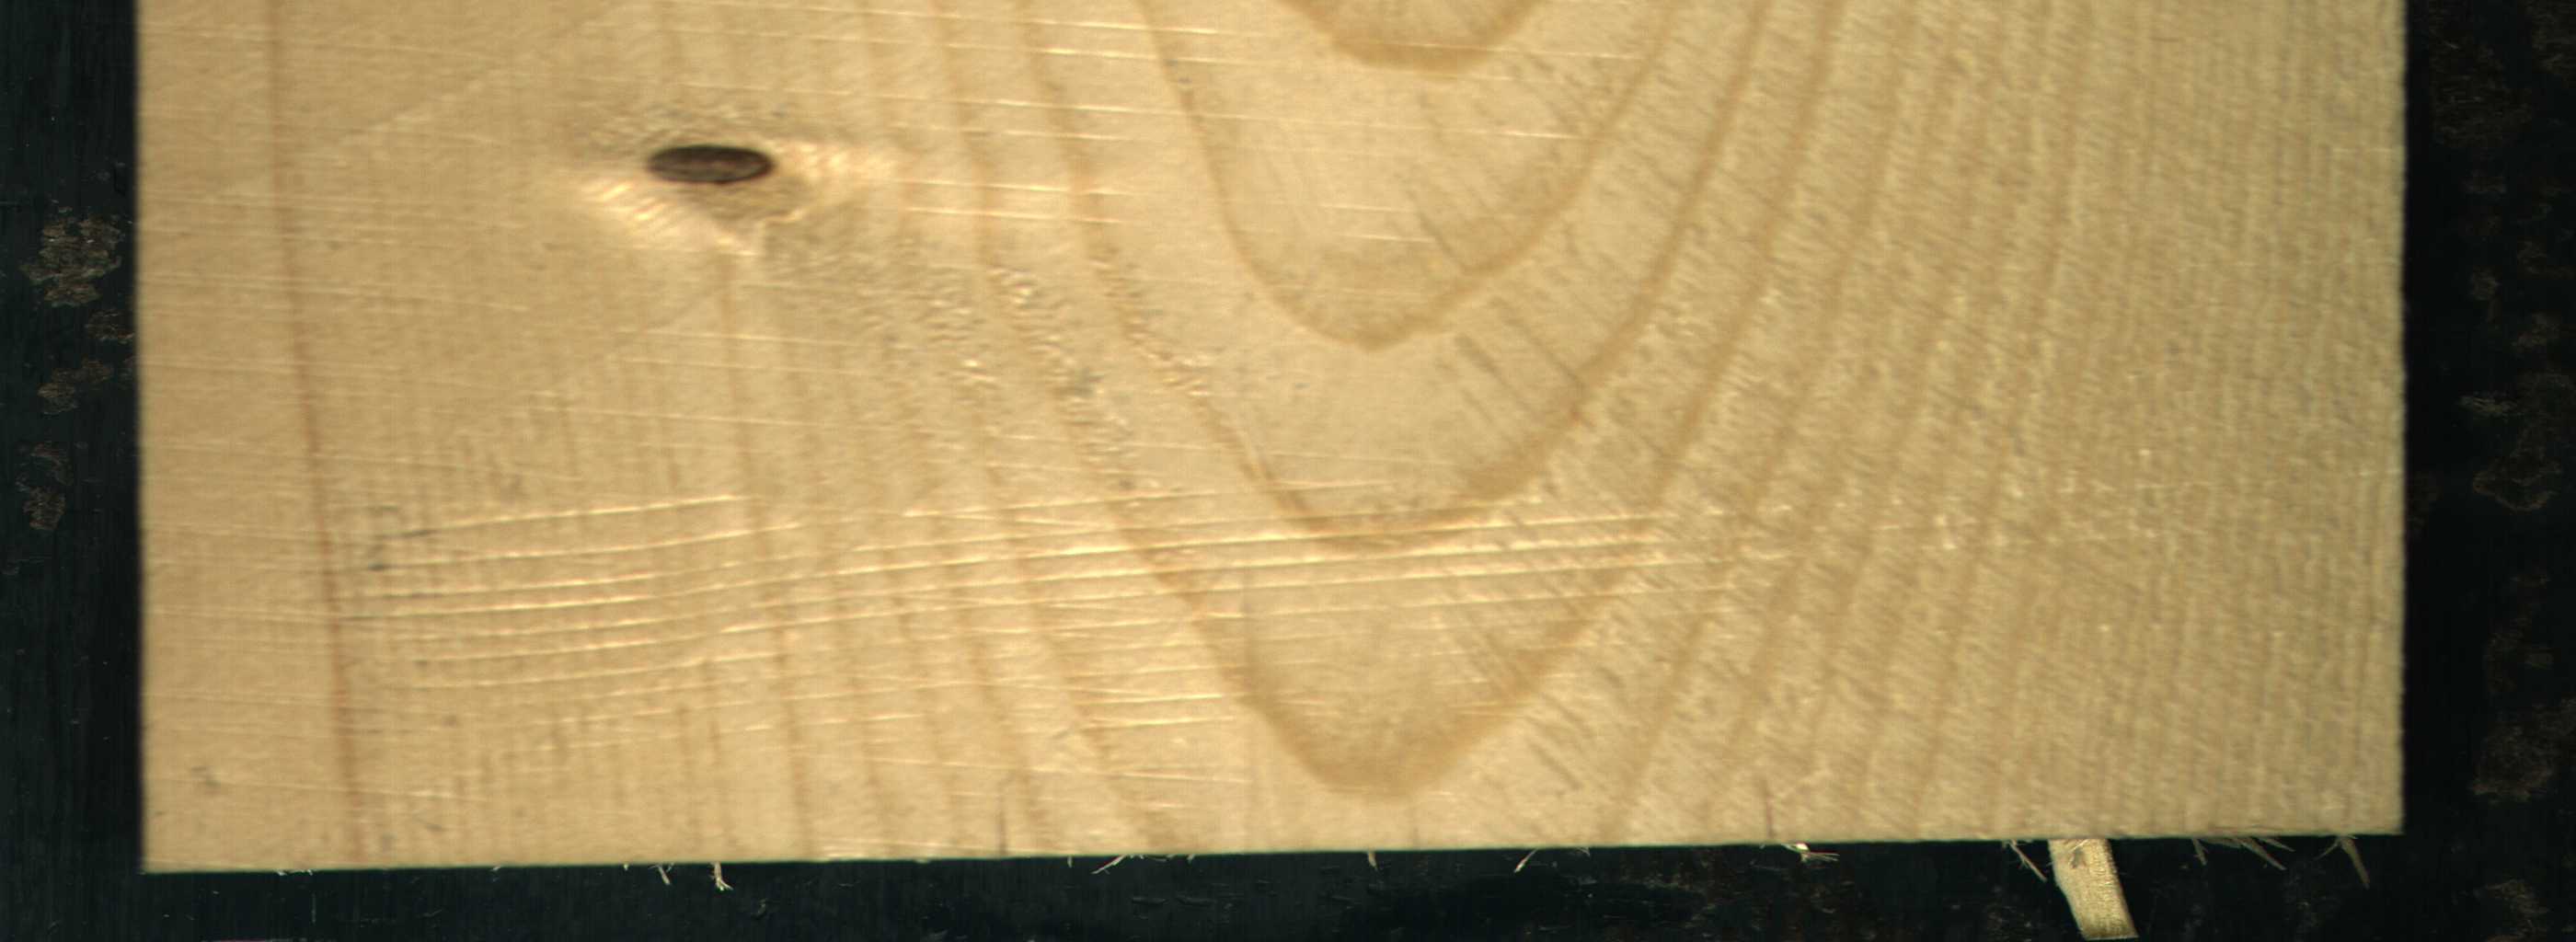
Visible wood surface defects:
Dead_Knot